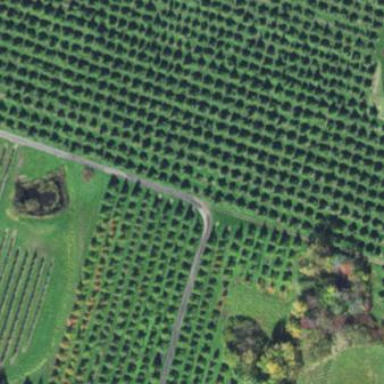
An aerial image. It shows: Orchard.